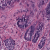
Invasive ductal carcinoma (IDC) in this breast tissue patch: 0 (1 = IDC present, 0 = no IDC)